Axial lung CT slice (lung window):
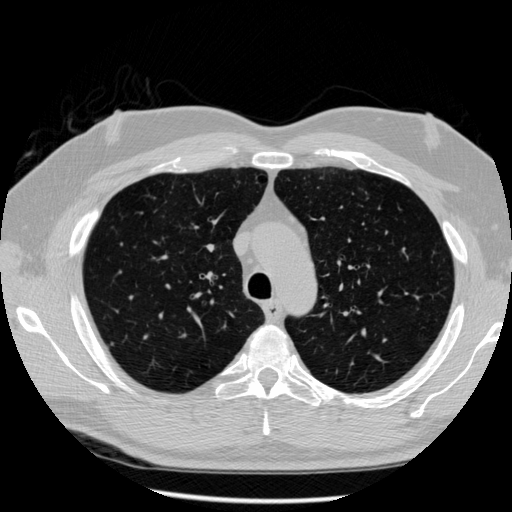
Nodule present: yes
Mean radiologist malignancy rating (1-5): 3